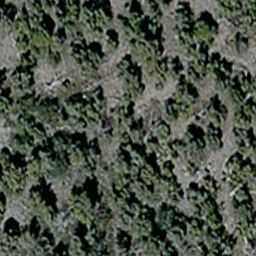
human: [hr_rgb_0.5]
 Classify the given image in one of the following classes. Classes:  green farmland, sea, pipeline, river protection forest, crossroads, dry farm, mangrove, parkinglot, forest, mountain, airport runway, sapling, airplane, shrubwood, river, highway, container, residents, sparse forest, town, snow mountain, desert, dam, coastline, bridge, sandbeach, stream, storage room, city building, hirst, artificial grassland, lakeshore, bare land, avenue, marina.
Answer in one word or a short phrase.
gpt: sparse forest